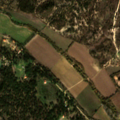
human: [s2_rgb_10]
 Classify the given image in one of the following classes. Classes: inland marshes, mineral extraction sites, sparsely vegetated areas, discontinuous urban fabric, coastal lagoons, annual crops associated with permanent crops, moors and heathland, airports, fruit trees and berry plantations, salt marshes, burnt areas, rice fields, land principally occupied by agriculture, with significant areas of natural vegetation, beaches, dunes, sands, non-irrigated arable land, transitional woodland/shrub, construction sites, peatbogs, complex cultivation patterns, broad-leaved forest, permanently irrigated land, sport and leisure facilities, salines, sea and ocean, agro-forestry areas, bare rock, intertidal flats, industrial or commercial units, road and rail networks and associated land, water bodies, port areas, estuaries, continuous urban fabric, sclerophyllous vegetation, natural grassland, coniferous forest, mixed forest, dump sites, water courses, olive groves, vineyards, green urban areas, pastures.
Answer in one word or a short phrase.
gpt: permanently irrigated land, agro-forestry areas, broad-leaved forest